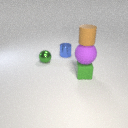
small green metal sphere in front of small blue metal cylinder